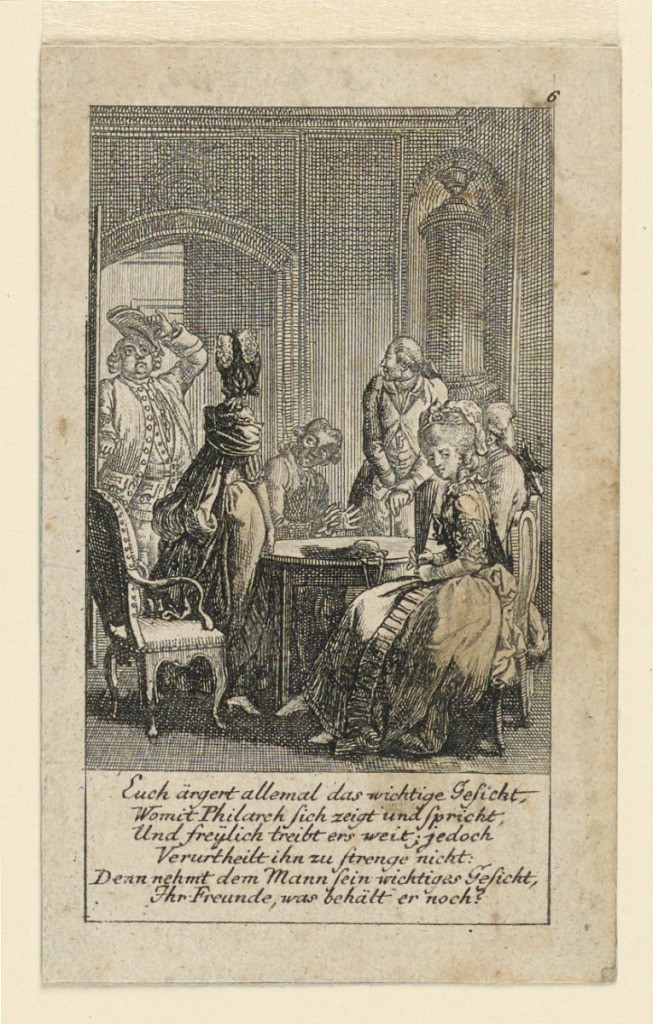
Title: Pomposity, Illustration for "Königl: Grosbrit [anische] Genealogischer Kalender auf das 1780 Jahr Lauenberg bey J.G. Berenberg"
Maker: Daniel Nikolaus Chodowiecki, German, 1726 - 1801
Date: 1779
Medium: Stipple and line engraving on paper
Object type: Print
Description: A pompous looking man enters a room in which a party is assembled. The poem warns against judging too severely a pompous man because: if he loses the important look on his face, nothing remains of him.